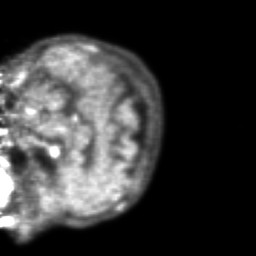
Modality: PET
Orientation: sagittal
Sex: female
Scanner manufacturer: ge